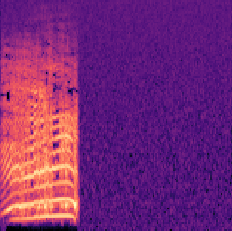
Sound class: Cow